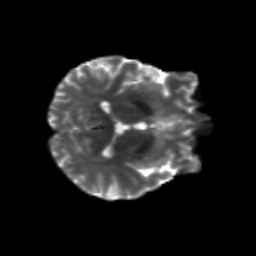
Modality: T2w
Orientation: axial
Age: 26
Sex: male
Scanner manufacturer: siemens
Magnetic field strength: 3 T
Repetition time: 8.8 s
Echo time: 0.085 s